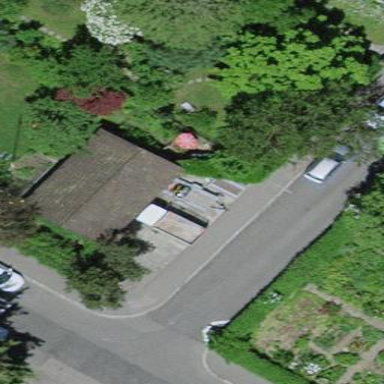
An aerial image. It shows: Group of garages.